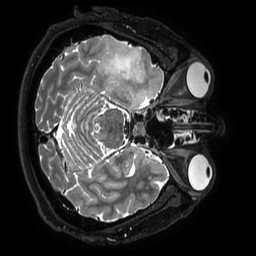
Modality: T2w
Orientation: axial
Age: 54
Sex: male
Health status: ill
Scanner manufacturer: philips
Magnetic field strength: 3 T
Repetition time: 3.5 s
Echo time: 0.3 s